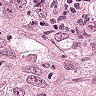
Metastatic tissue present: yes